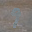
Label: 9